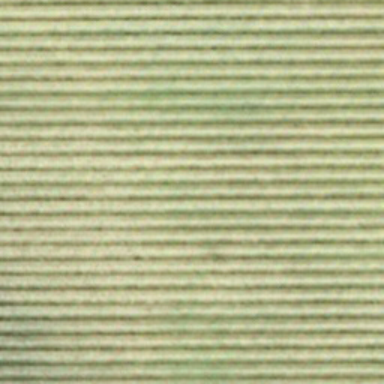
There is a piece of formland .